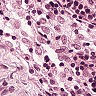
Metastatic tissue present: no